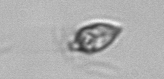
Label: Oxytoxum